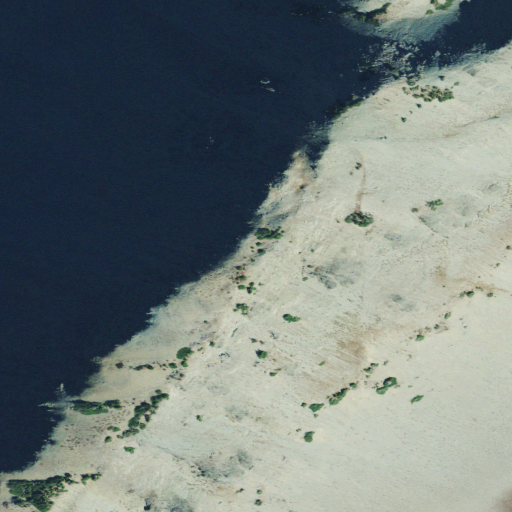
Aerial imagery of mountain in Montana named Skeleton Mountain containing barren land, shrub, and evergreen forest